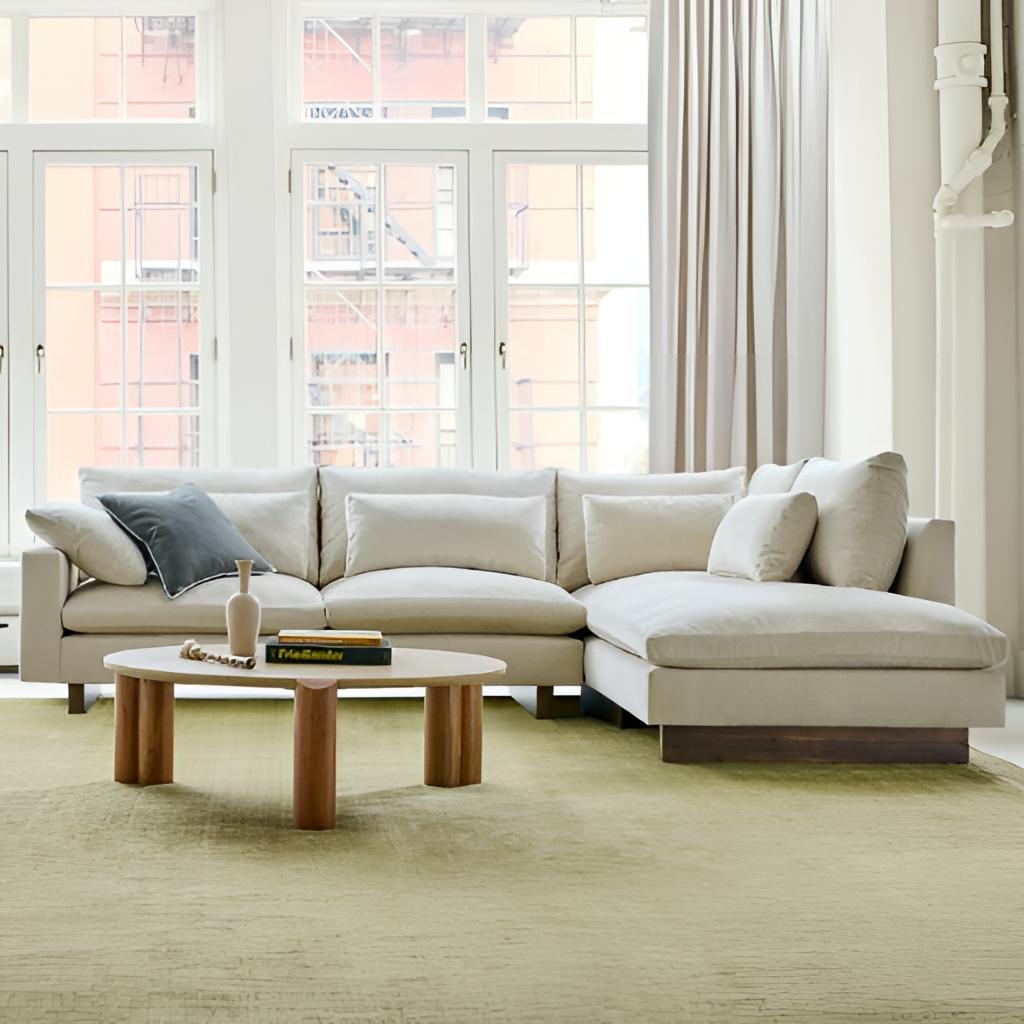
living room, beige fabric sectional sofa, carpet flooring, with textured pattern, paint wallpaper, with solid pattern, modern